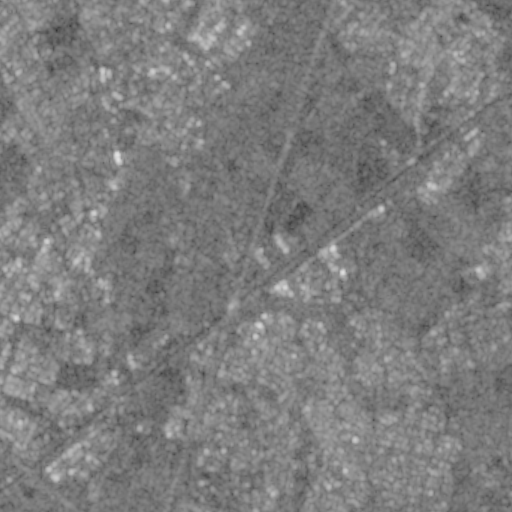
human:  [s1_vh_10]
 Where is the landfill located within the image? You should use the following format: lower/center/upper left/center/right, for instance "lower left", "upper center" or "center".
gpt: The landfill is located in the upper left of the image.
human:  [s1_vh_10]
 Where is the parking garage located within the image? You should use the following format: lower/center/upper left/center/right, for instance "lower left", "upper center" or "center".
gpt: The parking garage is located in the center of the image.
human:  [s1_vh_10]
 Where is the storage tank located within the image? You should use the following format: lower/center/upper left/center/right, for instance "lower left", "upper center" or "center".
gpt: The storage tank is located in the upper left of the image.
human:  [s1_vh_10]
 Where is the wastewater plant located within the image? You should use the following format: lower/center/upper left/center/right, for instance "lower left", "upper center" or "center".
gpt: The wastewater plant is located in the upper left of the image.
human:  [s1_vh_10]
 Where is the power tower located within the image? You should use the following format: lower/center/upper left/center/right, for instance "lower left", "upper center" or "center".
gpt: There is no power tower in the image.

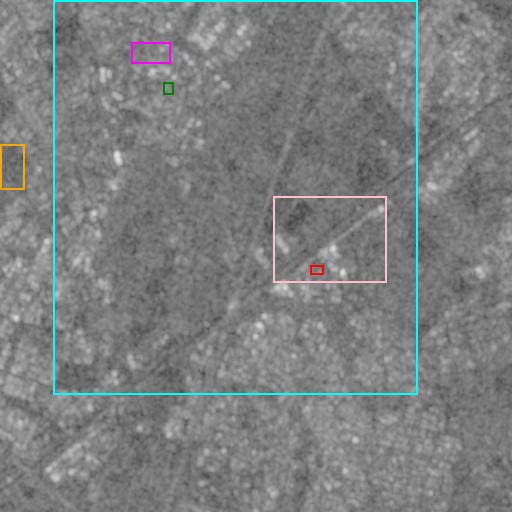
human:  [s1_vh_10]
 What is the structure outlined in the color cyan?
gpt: The structure outlined in cyan is a crop field.
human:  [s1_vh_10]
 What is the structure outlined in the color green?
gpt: The structure outlined in green is a landfill.
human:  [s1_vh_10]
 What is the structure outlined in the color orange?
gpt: The structure outlined in orange is a park.
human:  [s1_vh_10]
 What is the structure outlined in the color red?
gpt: The structure outlined in red is a parking garage.
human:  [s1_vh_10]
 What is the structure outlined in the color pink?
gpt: The structure outlined in pink is a parking lot.
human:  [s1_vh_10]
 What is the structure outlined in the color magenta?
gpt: The structure outlined in magenta is a wastewater plant.
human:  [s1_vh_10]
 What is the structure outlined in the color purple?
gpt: There is no purple outline.